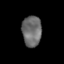
Tissue: skin
Cell type: Epithelial cells
Senescence score: 0.2589
Nuclear area (px): 583
Mean DAPI intensity: 107.988